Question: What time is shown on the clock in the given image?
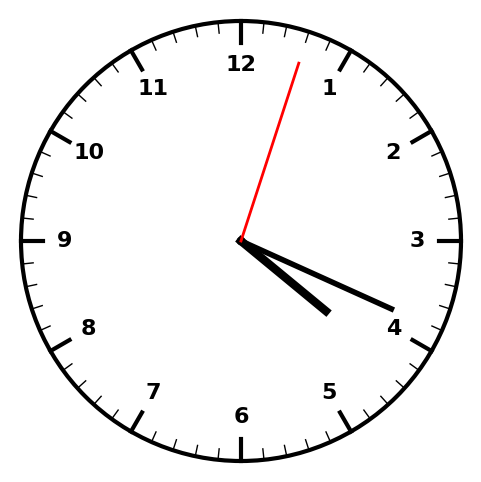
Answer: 04:19:03